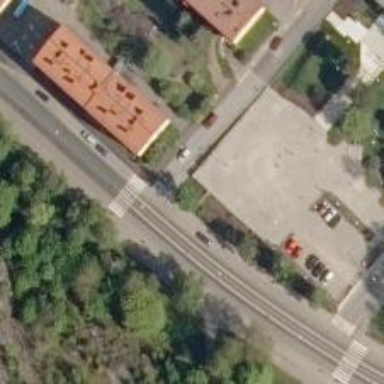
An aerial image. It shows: Tertiary road with asphalt surface. It has embedded tram rails.